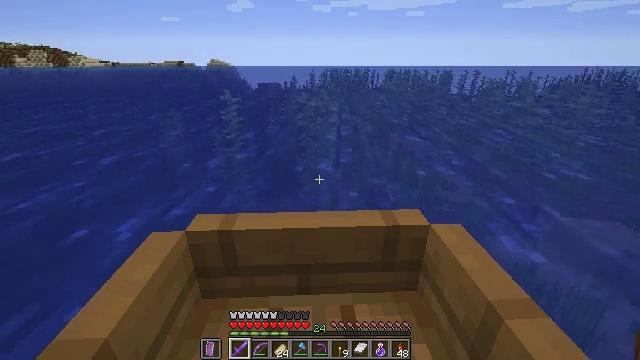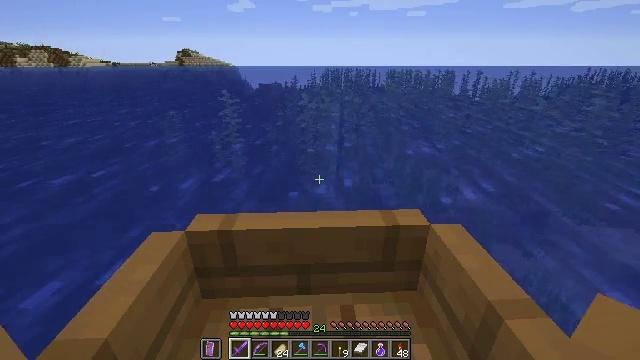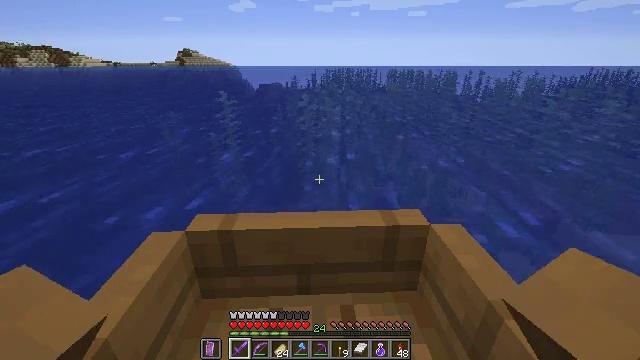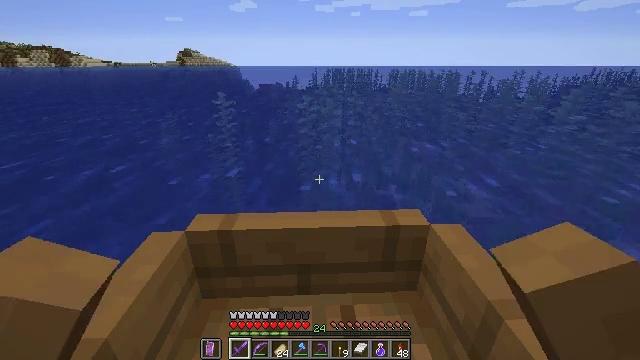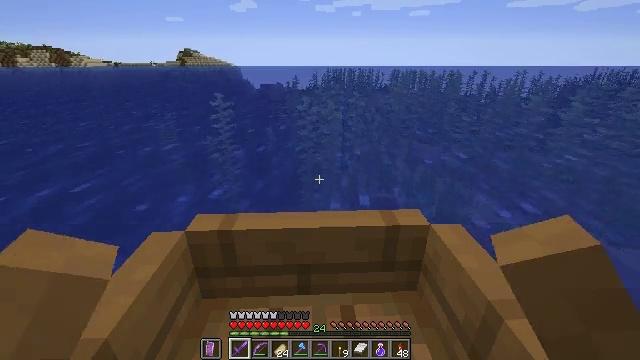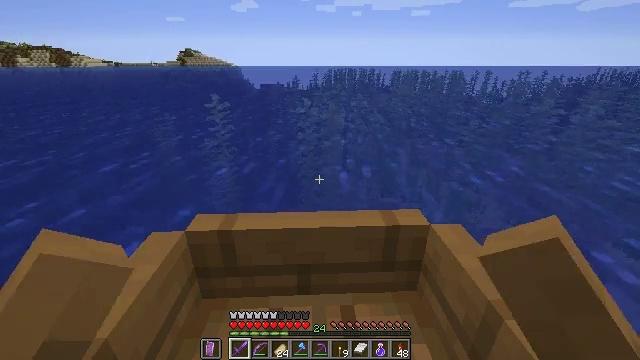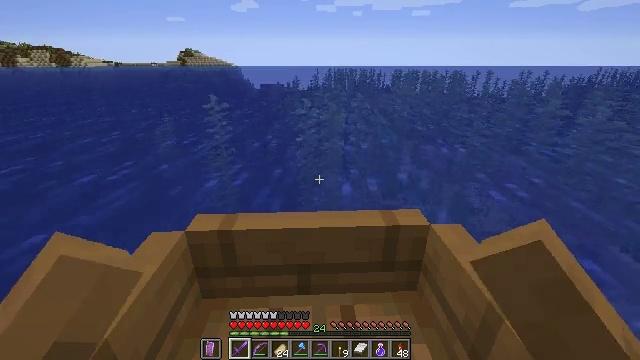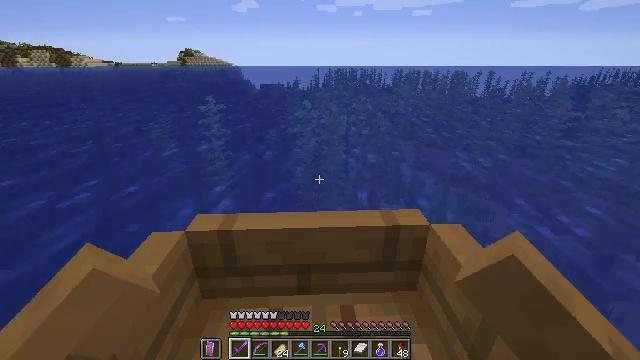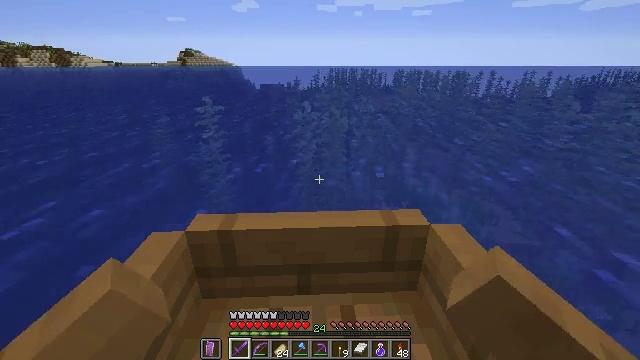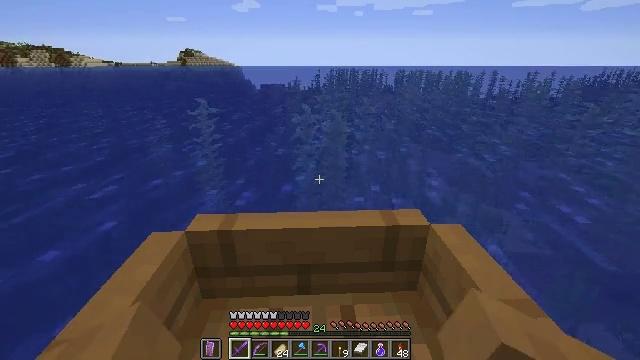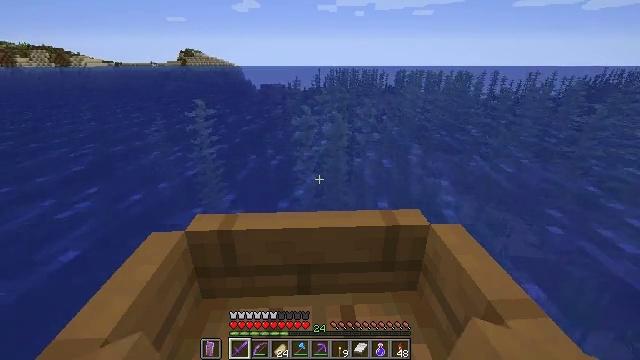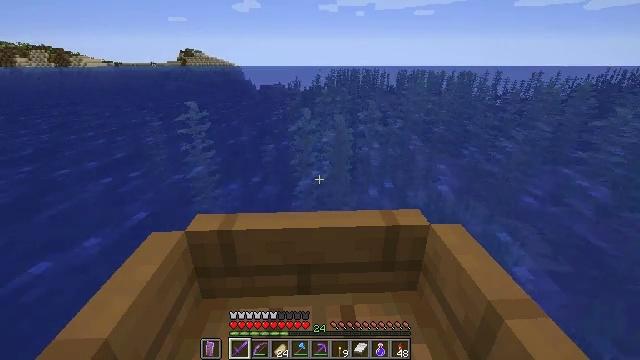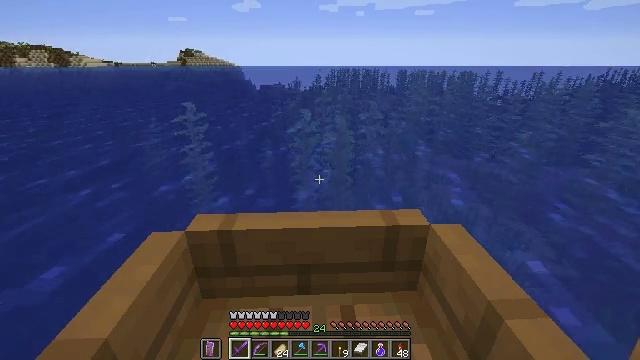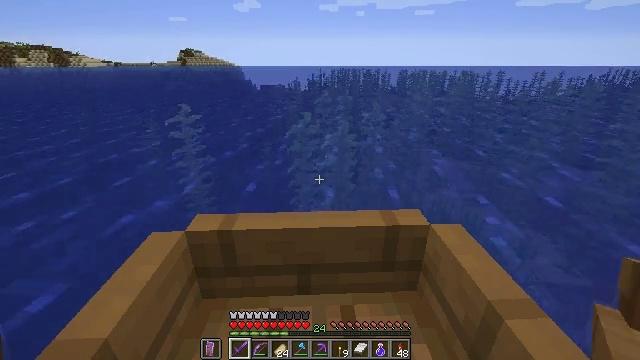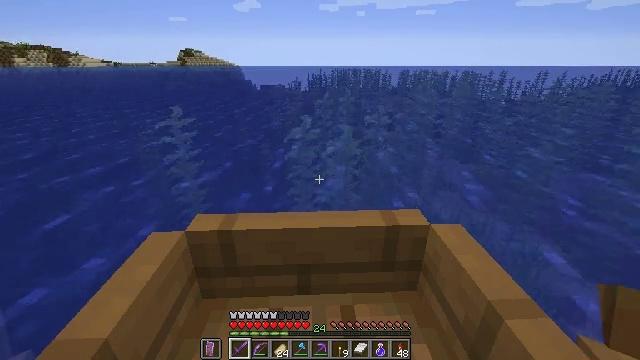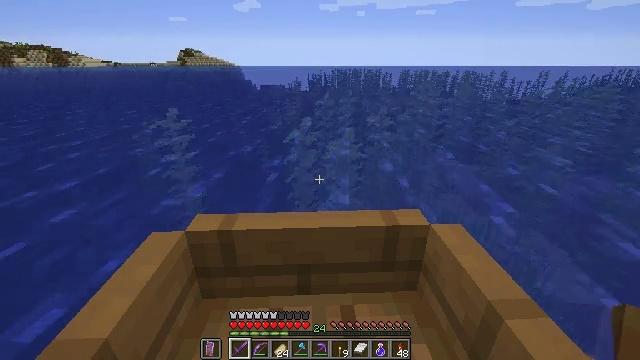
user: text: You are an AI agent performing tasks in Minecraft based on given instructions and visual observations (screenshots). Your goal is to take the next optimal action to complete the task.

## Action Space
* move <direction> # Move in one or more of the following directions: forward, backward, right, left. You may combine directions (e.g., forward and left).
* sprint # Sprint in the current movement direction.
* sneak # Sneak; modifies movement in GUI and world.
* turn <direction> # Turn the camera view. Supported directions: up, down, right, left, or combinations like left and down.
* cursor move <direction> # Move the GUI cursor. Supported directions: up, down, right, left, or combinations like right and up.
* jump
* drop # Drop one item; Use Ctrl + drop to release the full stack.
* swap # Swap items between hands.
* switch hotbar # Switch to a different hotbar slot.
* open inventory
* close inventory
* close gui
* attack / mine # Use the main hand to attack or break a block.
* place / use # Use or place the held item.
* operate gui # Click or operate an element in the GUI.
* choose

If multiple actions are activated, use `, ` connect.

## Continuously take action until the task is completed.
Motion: motion action
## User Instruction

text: Drop stone brick stairs.
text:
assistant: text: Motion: move forward
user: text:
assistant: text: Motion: move forward
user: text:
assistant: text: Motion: move forward
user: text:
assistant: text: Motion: move forward
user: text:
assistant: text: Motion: move forward
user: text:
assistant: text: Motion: move forward
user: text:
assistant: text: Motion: move forward
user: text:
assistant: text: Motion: move forward
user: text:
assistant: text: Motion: move forward
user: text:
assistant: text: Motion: move forward
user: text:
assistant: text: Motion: move forward
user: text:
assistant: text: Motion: move forward
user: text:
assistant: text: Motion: move forward
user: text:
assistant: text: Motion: move forward
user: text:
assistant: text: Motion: move forward
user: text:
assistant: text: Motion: move forward
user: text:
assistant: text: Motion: move forward
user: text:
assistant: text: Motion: move forward
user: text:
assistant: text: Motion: move forward
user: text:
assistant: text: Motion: move forward
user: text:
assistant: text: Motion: move forward
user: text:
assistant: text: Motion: move forward
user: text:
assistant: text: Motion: move forward
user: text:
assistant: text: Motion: move forward
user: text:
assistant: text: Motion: move forward
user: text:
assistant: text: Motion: move forward
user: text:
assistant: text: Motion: move forward
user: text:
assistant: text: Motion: move forward
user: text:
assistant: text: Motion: move forward
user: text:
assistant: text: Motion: move forward